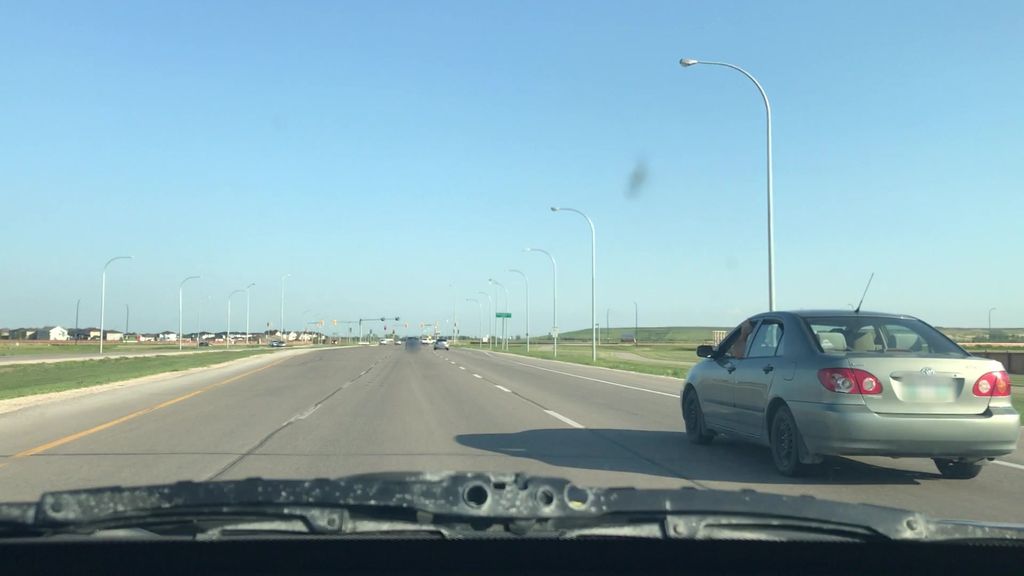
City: winnipeg